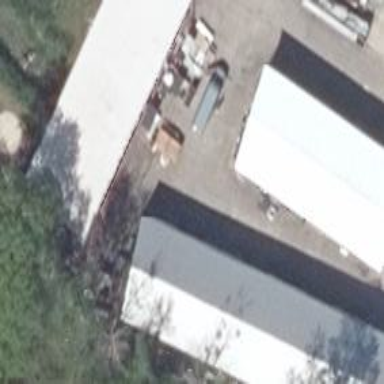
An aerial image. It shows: Commercial building.